Interaction volume radius: 10 \u00c5
Interaction volume height: 20 \u00c5
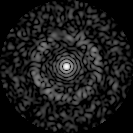
Disorder parameter: 0.8449